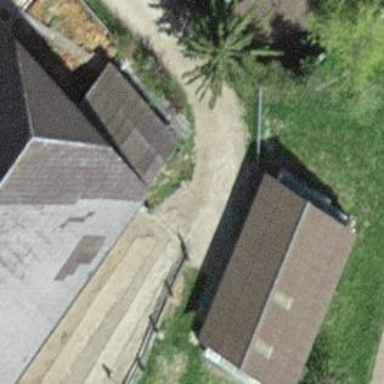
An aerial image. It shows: Shed building.